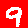
Digit: 9